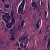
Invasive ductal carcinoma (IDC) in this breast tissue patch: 1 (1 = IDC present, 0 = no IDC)